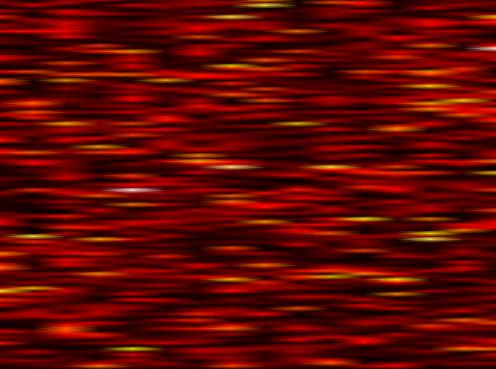
Label: FOFDM